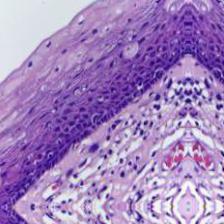
Diagnosis: Normal